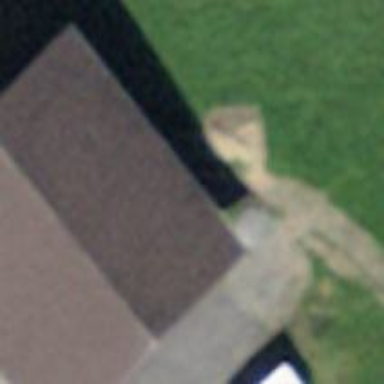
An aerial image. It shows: Barn.